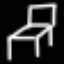
Label: chair